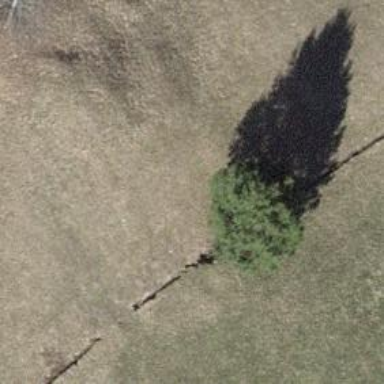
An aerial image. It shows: Urban area featuring tree as natural element.